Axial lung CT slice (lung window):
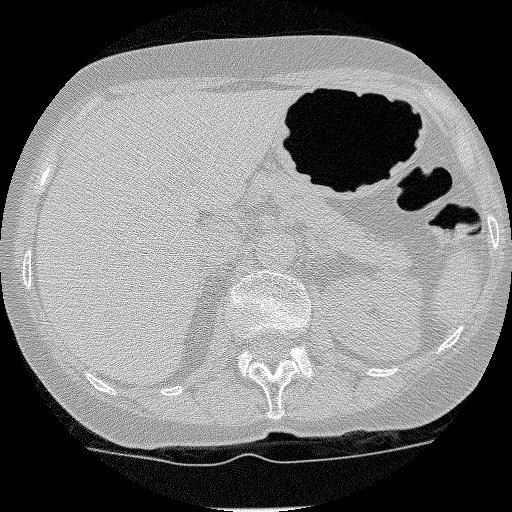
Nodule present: no